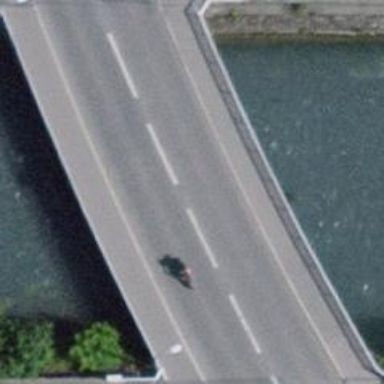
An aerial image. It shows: Beam bridge made by humans.